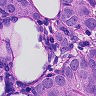
Metastatic tissue present: yes